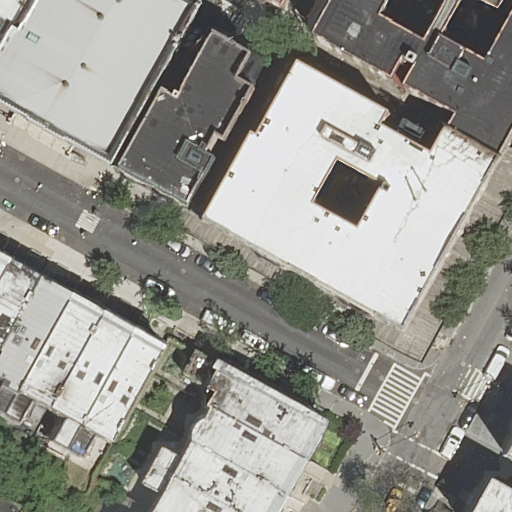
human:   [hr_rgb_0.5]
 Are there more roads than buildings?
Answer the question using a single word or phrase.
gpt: no

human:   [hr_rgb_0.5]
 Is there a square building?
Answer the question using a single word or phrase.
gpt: no

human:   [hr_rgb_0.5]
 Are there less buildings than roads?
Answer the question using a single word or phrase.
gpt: no

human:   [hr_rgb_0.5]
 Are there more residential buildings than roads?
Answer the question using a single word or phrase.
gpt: yes

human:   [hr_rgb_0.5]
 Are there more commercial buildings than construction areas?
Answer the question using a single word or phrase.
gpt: no

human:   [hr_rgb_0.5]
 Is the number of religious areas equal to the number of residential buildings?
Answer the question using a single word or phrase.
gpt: no

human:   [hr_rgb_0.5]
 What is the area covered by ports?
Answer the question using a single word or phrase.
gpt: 0m2

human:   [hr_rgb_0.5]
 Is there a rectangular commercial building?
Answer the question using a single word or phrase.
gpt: no

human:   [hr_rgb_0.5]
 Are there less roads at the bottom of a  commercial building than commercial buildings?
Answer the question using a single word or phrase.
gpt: no

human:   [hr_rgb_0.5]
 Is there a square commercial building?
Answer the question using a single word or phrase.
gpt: no

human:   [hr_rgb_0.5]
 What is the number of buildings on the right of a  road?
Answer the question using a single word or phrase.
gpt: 5

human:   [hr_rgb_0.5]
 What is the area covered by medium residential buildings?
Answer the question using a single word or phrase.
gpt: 3098m2

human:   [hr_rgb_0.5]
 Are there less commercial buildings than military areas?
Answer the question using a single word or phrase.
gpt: no

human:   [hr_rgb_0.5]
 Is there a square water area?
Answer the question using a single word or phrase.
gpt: no

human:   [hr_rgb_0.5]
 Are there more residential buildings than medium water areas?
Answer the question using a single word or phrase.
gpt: yes

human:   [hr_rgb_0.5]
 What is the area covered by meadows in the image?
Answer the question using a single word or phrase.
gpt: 0m2

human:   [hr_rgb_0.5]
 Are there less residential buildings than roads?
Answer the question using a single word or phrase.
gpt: no

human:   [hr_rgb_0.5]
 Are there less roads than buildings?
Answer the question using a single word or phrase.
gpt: yes

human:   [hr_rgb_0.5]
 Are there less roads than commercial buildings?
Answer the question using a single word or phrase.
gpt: no

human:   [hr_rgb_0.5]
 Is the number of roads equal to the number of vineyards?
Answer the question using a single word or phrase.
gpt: no

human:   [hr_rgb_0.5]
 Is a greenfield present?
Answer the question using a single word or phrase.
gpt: no

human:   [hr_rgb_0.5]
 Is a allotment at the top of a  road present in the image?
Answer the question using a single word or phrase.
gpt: no

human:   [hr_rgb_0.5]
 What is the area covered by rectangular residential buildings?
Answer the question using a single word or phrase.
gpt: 951m2

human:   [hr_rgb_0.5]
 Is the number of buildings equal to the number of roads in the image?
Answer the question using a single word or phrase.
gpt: no

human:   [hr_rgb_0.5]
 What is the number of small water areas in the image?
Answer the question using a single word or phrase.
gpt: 0

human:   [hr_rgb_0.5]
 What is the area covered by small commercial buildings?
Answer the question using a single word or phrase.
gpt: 0m2

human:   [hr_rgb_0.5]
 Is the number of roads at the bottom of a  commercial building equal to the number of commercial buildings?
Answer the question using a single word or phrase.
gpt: yes

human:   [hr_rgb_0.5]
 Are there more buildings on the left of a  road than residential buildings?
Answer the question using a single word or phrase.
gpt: no

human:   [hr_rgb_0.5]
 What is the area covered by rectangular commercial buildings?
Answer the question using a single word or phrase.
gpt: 0m2

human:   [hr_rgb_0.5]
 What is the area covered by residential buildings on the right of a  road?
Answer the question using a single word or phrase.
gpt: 1487m2

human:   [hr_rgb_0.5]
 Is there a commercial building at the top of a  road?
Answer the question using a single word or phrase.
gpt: no

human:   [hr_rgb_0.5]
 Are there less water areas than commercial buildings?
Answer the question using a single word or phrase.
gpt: no

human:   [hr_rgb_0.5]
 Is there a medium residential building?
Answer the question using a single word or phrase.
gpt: yes

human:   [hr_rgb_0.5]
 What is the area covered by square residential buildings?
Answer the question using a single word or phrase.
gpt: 0m2

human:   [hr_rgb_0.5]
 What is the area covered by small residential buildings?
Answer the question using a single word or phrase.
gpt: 116m2

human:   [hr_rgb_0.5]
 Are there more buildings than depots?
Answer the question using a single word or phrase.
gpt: yes